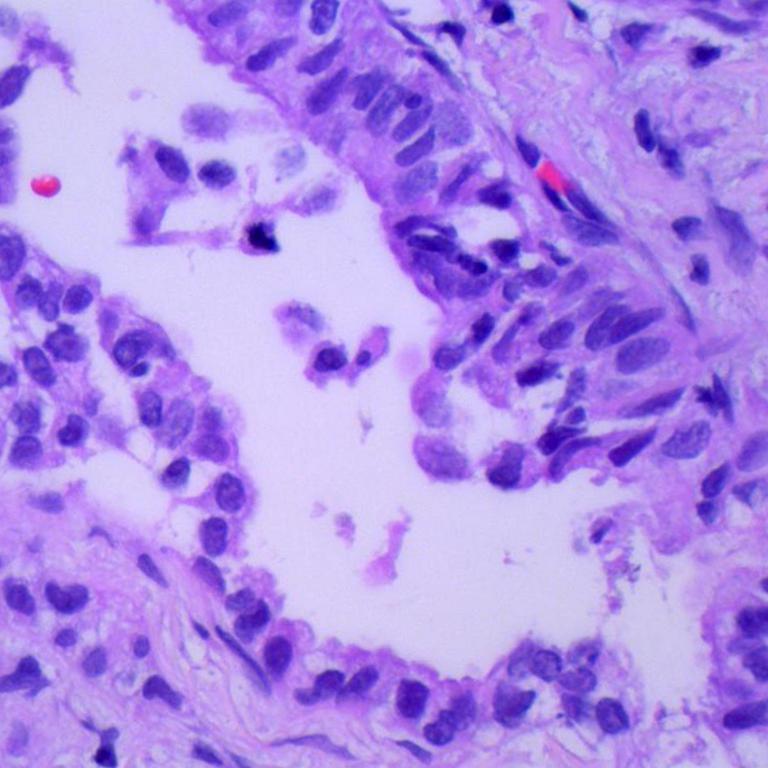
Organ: lung
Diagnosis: adenocarcinomas